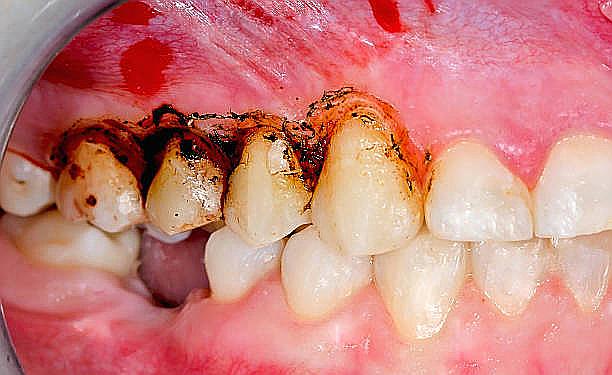
Condition: Calculus